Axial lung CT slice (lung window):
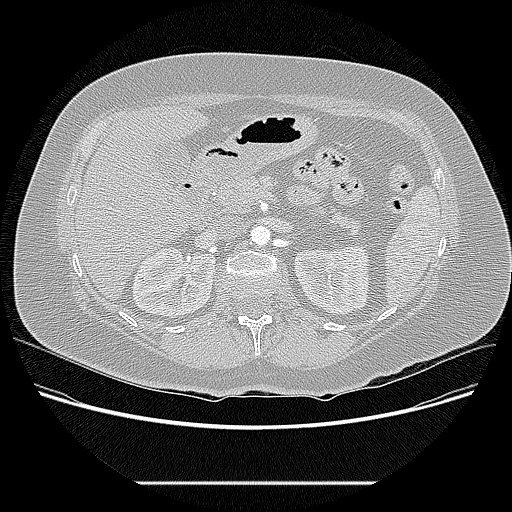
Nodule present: no